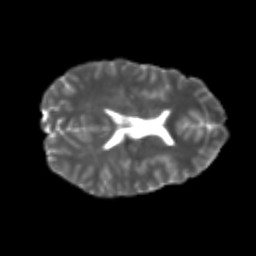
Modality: T2w
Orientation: axial
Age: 25
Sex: female
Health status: healthy
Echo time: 0.074 s